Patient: sex F, age 31
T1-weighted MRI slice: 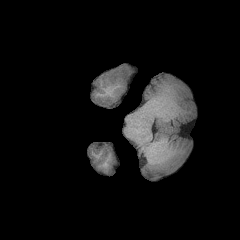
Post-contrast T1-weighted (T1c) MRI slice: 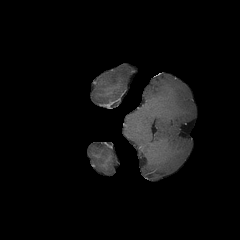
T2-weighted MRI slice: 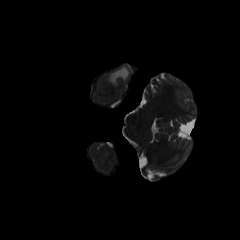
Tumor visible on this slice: yes
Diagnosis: Glioblastoma, IDH-wildtype
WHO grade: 4